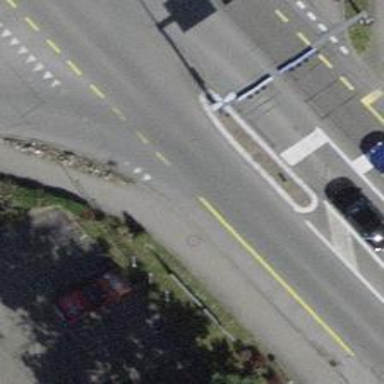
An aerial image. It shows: Sidewalk along the footway.